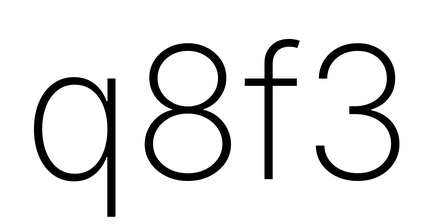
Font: Inter_ExtraLight